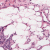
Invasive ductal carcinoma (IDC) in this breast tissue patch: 1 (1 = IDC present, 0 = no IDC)